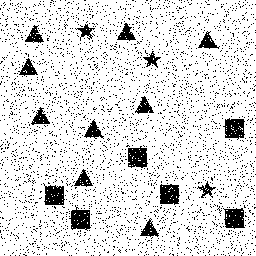
Squares: 6
Triangles: 9
Stars: 3
Total shapes: 18